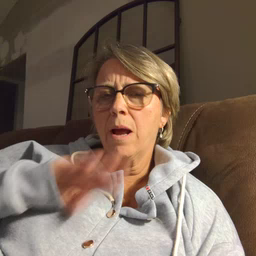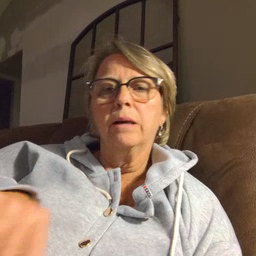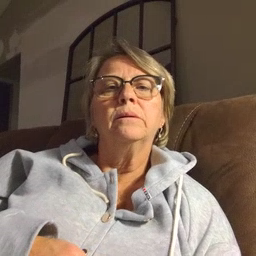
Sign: quiet